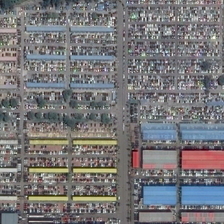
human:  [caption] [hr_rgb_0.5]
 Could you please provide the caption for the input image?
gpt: many buildings and cars are in an industrial area .

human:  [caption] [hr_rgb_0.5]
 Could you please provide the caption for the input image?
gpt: many buildings and cars are in an industrial area .

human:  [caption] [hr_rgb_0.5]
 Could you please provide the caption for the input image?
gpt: many buildings and cars are in an industrial area .

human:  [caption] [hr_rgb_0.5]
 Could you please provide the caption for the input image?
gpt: many buildings and cars are in an industrial area .

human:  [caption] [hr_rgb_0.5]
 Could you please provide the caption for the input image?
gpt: many buildings and cars are in an industrial area .